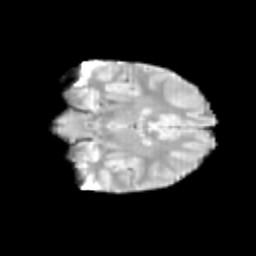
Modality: T2w
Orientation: coronal
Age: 10
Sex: male
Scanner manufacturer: siemens
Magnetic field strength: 3 T
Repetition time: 3.8 s
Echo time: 0.07 s